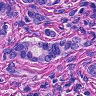
Metastatic tissue present: yes